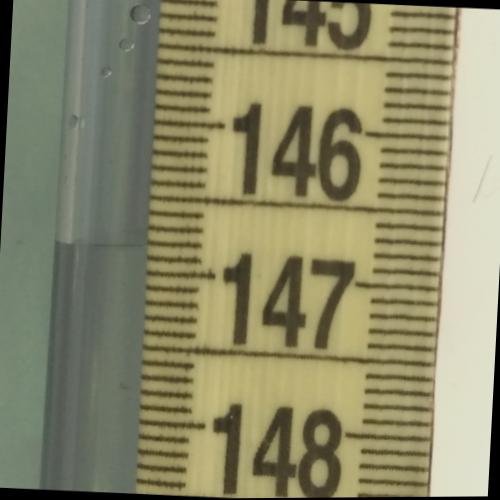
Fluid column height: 146.8 cm